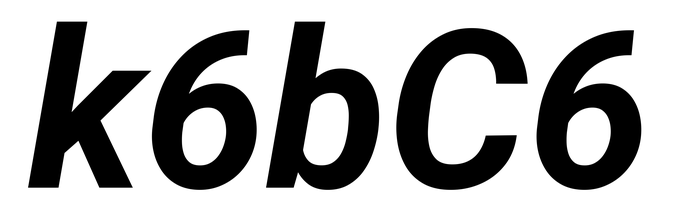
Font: Roboto-Italic_Bold_Italic